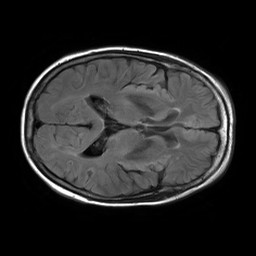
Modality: FLAIR
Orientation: axial
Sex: female
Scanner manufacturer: philips
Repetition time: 11 s
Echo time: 0.125 s